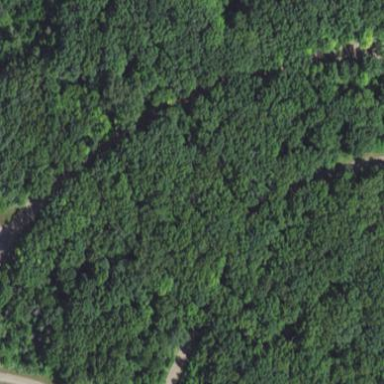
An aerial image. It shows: Semi-evergreen woodland with needle-leaved trees.